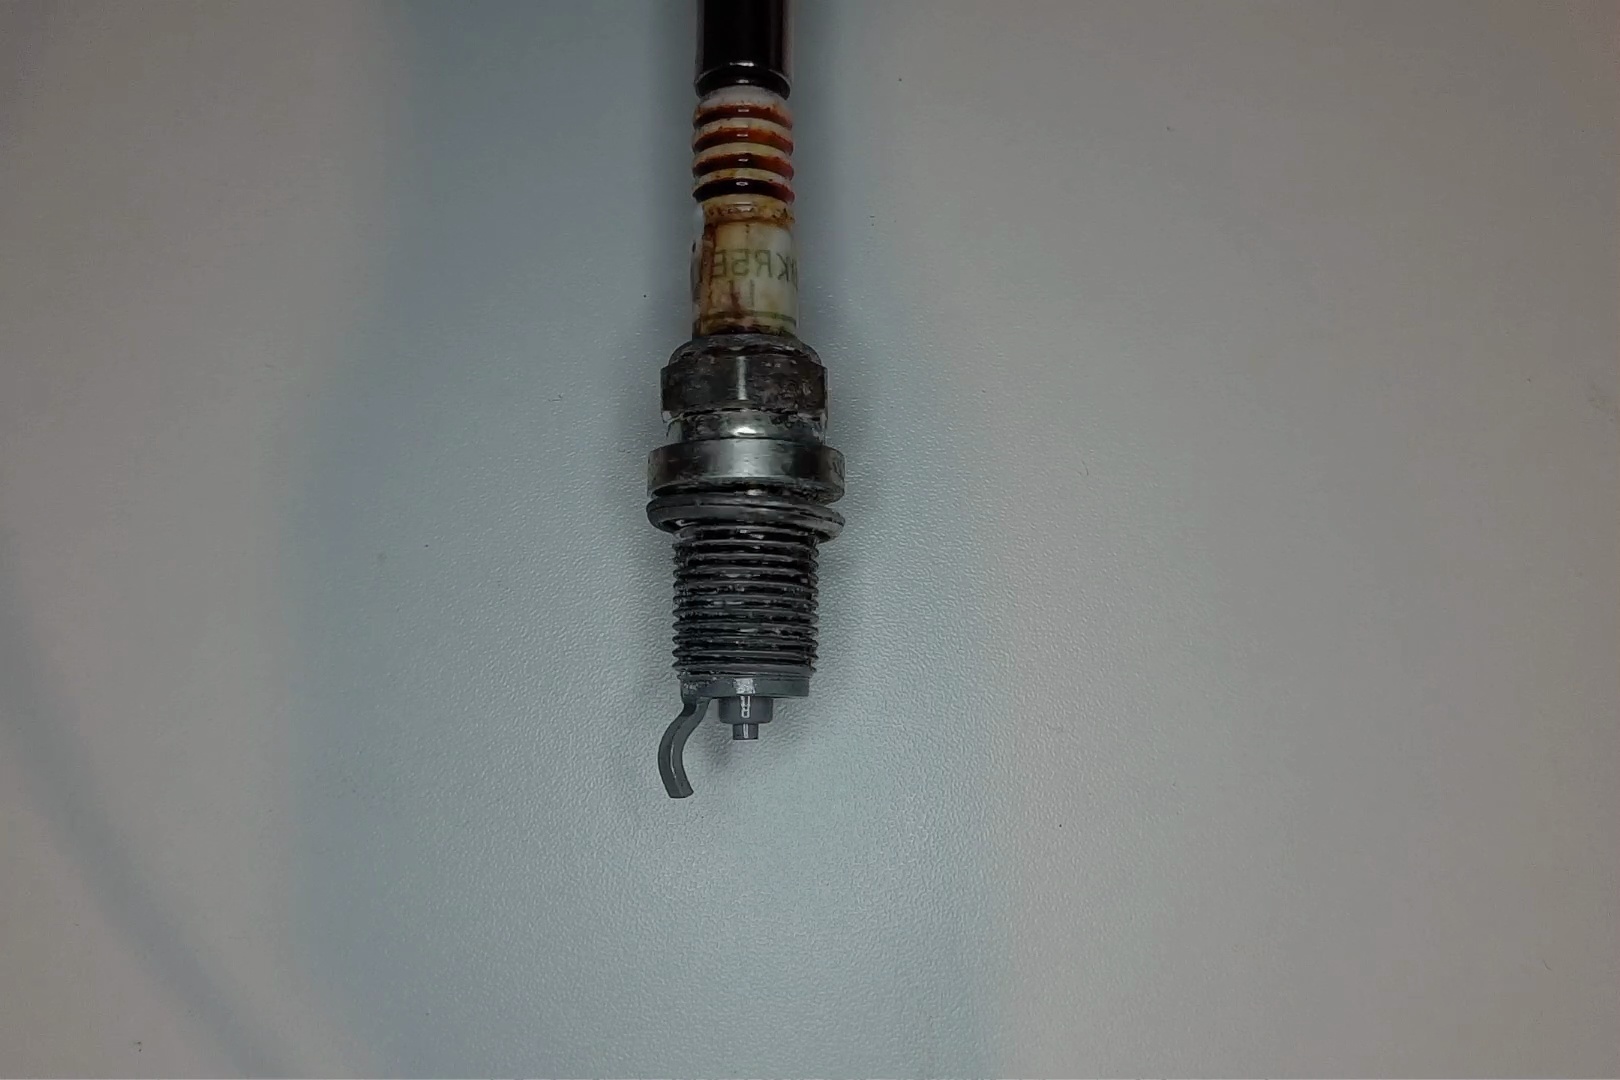
Label: anomaly